Question:
I'm trying to decrease the distance between these two bar button items.
I'm using
'''
navigationItem setRightBarButtonItems
'''
to set the two button items but they are too far apart.
I've tried adding negative space, I've tried adding a spacer after it, fixed space, flexible space. Don't see anything in the docs that says you can't change the spacing but I can't find how.
Thanks for the help in advance.
Siu Chung Chan's answer was exactly correct but since I didn't quite get it at first I thought I would share the code that made me realize that he was exactly right.
If you were to put it all in one block this is what his () answer would look like:
'''
UIView *filterBtnView = [[UIView alloc] initWithFrame:CGRectMake(0, 0, 35, 35)];
UIButton *filterBtn = [[UIButton alloc] initWithFrame:CGRectMake(0, 0, 35, 35)];
[filterBtn addTarget:self action:@selector(someMethod) forControlEvents:UIControlEventTouchUpInside];
[filterBtn setBackgroundImage:[UIImage imageNamed:@"someicon"] forState:UIControlStateNormal];
[filterBtnView addSubview:filterBtn];
UIBarButtonItem *btnFilter = [[UIBarButtonItem alloc] initWithCustomView:filterBtnView];
UIView *selectBtnView = [[UIView alloc] initWithFrame:CGRectMake(0, 0, 35, 35)];
UIButton *selectBtn = [[UIButton alloc] initWithFrame:CGRectMake(0, 0, 35, 35)];
[selectBtn setBackgroundImage:[UIImage imageNamed:@"someothericon"] forState:UIControlStateNormal];
[selectBtn addTarget:self action:@selector(someOtherMethod:) forControlEvents:UIControlEventTouchUpInside];
[selectBtnView addSubview:selectBtn];
UIBarButtonItem *btnSelect = [[UIBarButtonItem alloc] initWithCustomView:selectBtnView];
[self.navigationItem setRightBarButtonItems:@[btnFilter, btnSelect] animated:YES];
'''
To me, the beauty of this is that it gives a peek into how some of the views are actually set up by Apple to be biased for how they wanted to use them only. So if you want to do highly customized UIs you have to do a lot of UIView manipulation to get around their (perhaps) unintended barriers.
Moral of the story: If a view is not lining up right for you try recreating the view from the UIView level up and then adding it to the view that you want to display it in.
Thanks again Siu Chung Chan!
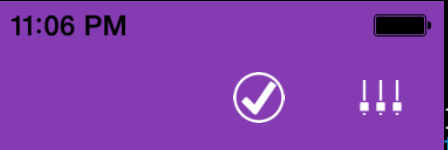
Answer: I have did this before.
You have to create your own UIView for the button.
cause the default uibarbuttonitem with have some padding one left and right side.
'''
ViewIconBtn* searchViewIconBtn = [[ViewIconBtn alloc] initWithImage:[UIImage imageNamed:@"searchIcon.png"]];
[searchViewIconBtn.btn addTarget:self action:@selector(toSearch) forControlEvents:UIControlEventTouchUpInside];
UIBarButtonItem* btnSearch = [[UIBarButtonItem alloc] initWithCustomView:searchViewIconBtn];
UIBarButtonItem *space15 = [NegativeSpacer negativeSpacerWithWidth:15];
[self.navigationItem setRightBarButtonItems:[NSArray arrayWithObjects:space15,btnWishList,btnPost,btnSearch, nil]];
'''
btnWishList,btnPost,btnSearch are both the ViewIconBtn class.
in my project, I created 3 nav buttons on the right side.
the UIBarButtonItem space15 is used to adjust the padding between the boundary and the right-most barbutton.